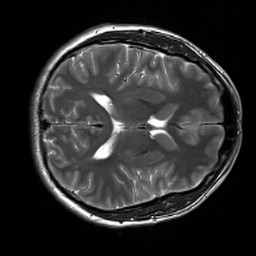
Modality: T2w
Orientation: axial
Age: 29
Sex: male
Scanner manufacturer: siemens
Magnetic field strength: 3 T
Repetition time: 7 s
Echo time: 0.09 s